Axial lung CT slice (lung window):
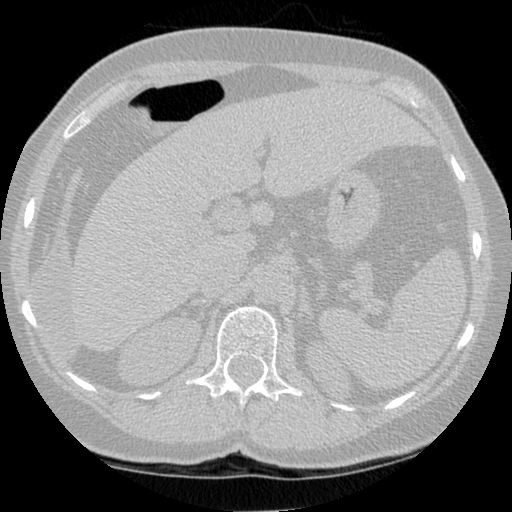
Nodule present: no